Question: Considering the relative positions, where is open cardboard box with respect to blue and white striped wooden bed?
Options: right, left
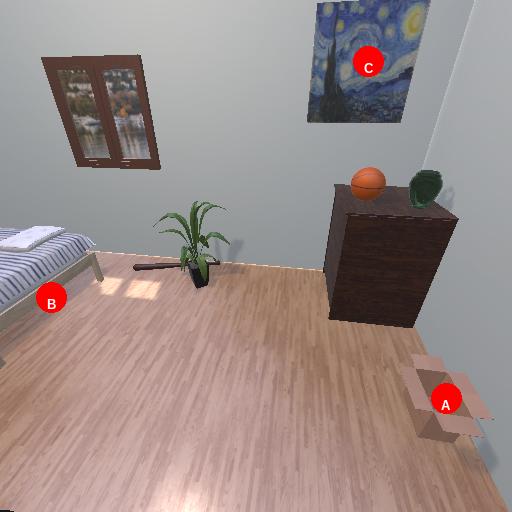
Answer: right